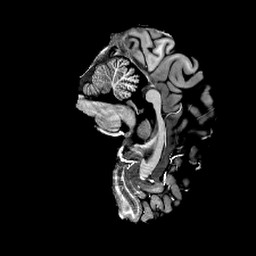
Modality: T1w
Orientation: sagittal
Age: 23
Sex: female
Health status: healthy
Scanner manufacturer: siemens
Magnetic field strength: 6.98 T
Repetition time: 6 s
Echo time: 0.00302 s